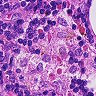
Metastatic tissue present: no